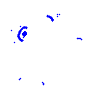
Particle: electron